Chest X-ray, PA view. Patient: 61 years old, sex M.
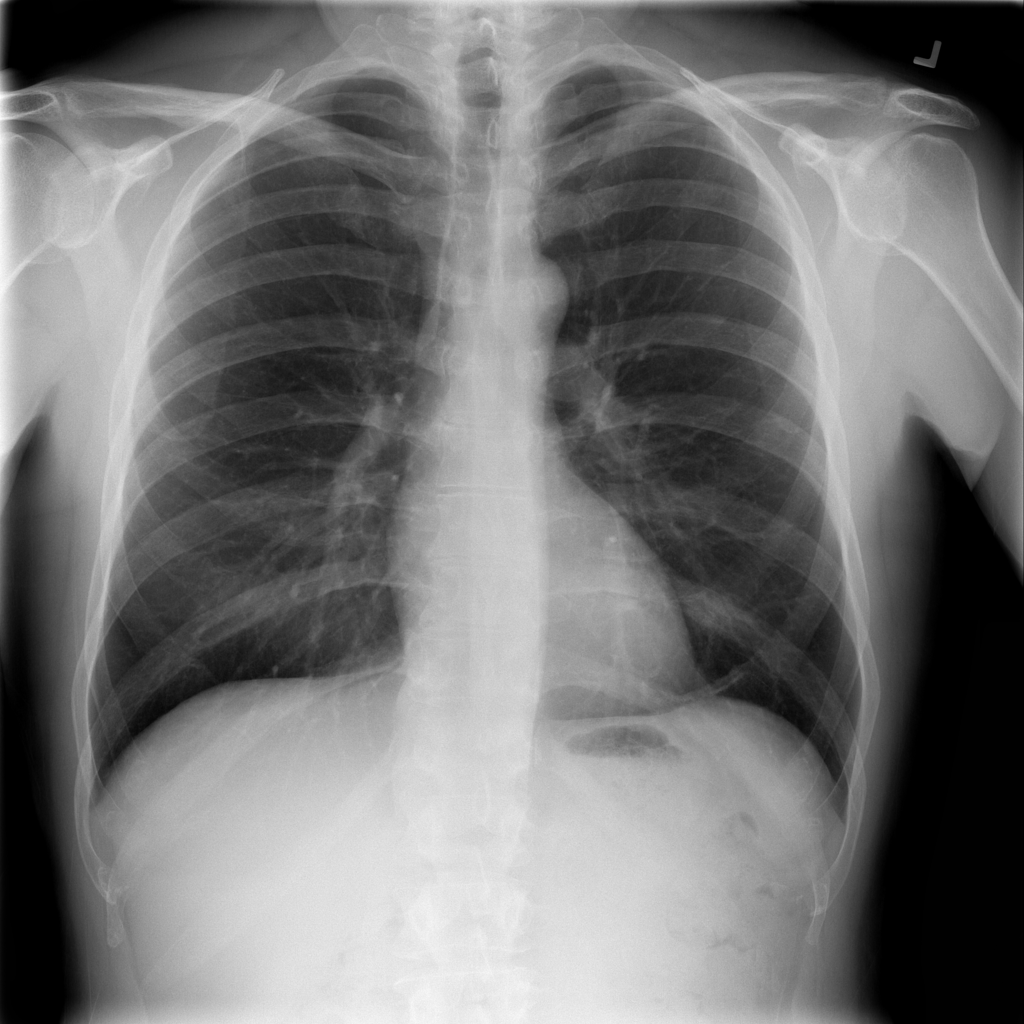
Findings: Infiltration